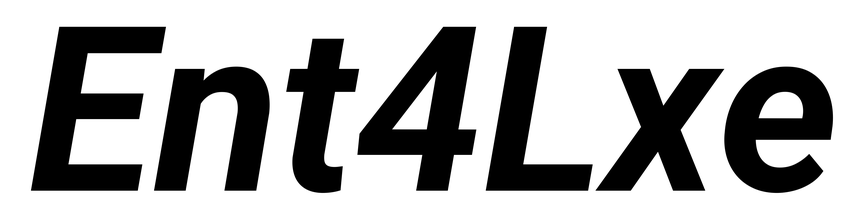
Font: Roboto-Italic_Bold_Italic